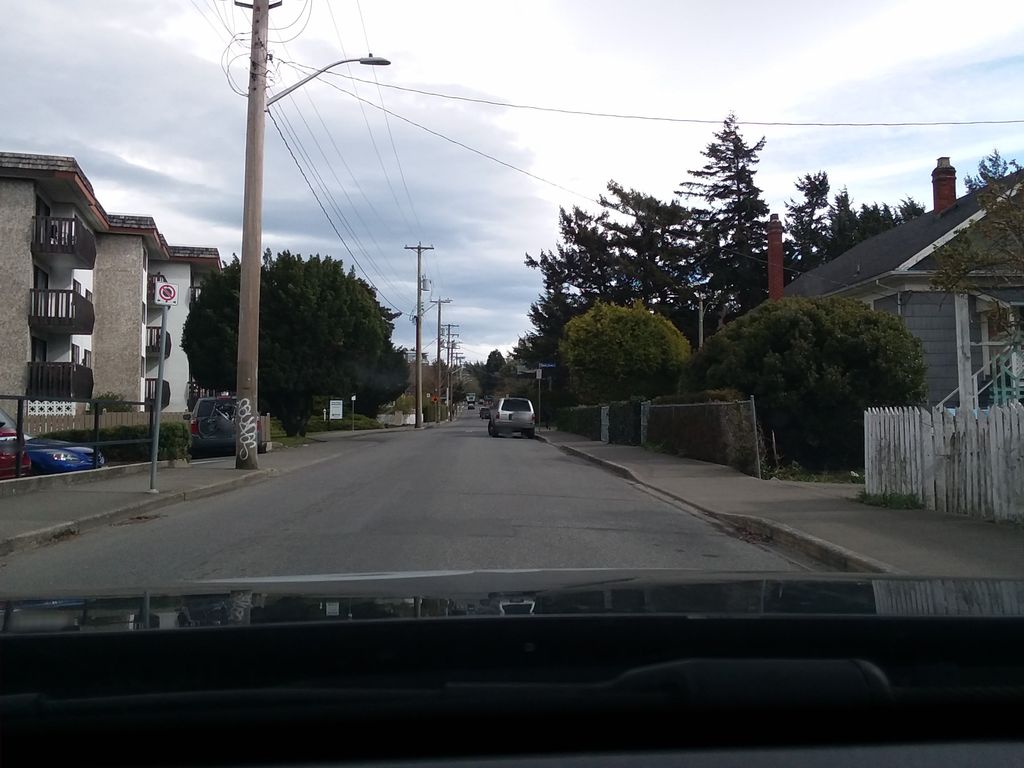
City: victoria